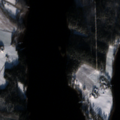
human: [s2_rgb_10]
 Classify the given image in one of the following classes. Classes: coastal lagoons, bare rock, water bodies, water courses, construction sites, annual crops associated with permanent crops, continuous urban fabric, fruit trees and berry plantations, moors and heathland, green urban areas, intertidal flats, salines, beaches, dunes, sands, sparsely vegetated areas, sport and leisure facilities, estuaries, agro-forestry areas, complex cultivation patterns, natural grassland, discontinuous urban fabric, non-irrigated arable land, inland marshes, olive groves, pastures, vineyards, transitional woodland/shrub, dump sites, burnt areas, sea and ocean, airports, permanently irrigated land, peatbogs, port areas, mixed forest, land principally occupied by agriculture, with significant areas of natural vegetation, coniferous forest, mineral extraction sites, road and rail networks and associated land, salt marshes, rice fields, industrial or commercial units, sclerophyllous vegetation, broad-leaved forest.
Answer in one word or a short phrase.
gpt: land principally occupied by agriculture, with significant areas of natural vegetation, coniferous forest, mixed forest, water bodies